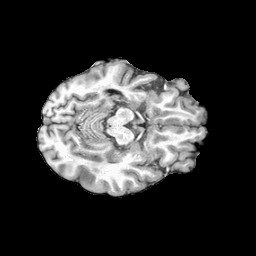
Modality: T1w
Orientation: coronal
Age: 15
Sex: male